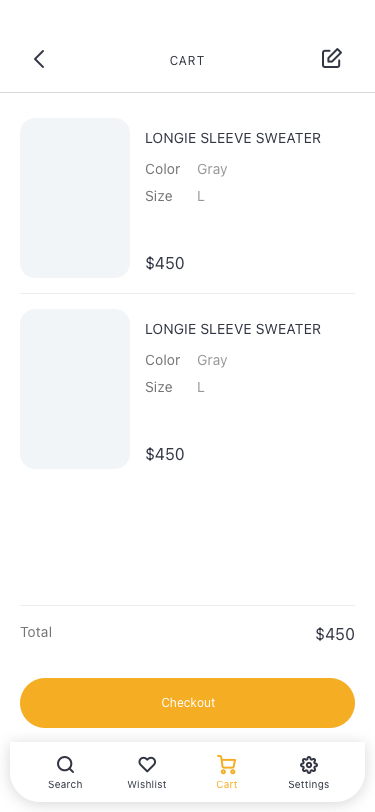
Text in this UI design:
$450
Total
$450
L
Size
Gray
Color
Longie Sleeve Sweater
$450
L
Size
Gray
Color
Longie Sleeve Sweater
CART